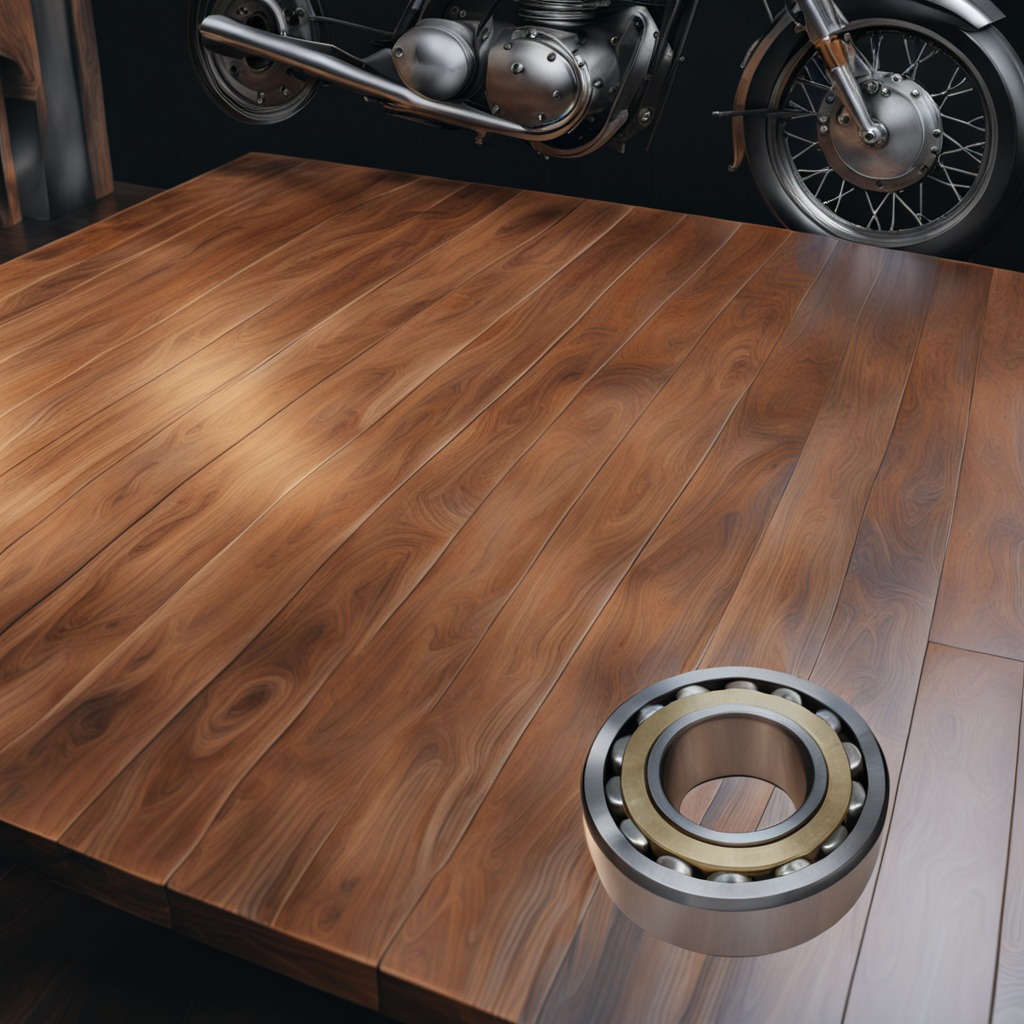
A metal ball bearing is lying on the oil-spilled wooden table in a vintage motorcycle garage.